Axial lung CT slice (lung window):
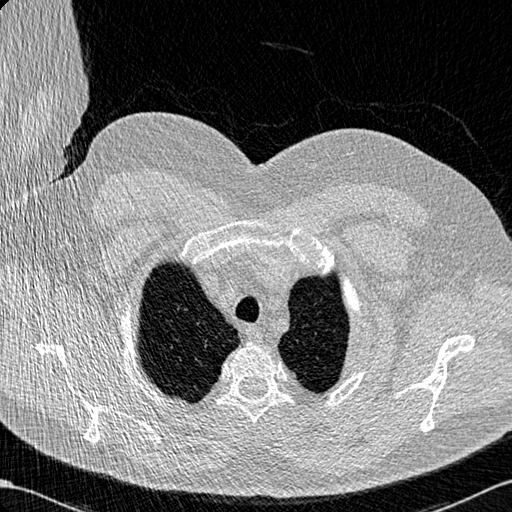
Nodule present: no